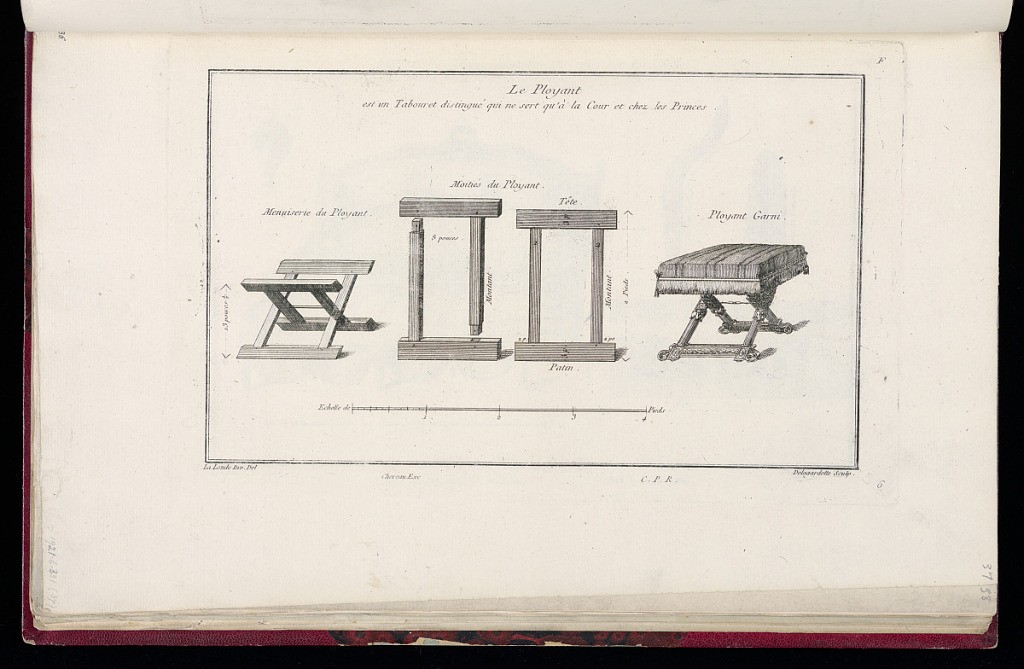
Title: Le Ployant
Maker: Richard de Lalonde, French, active 1780–96
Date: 1775-1788
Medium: Etching on off-white laid paper
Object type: Print
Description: Elevation, plan, and profile of a Ployant stool, which has crossed legs. The plate is signed and numbered.